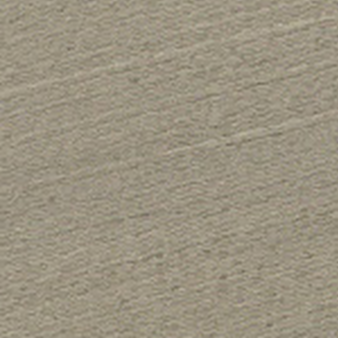
Label: other